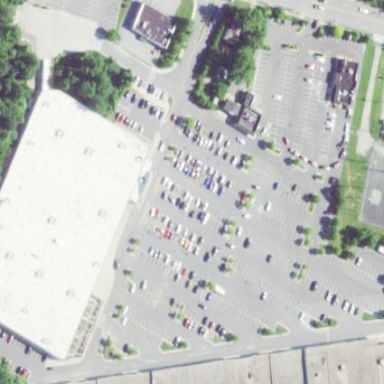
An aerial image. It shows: Retail area.